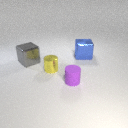
small purple rubber cylinder in front of large gray metal cube